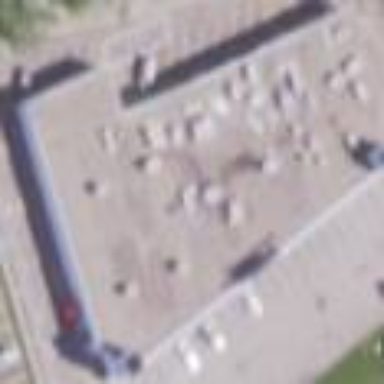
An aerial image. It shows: Retail building.